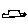
Label: car